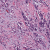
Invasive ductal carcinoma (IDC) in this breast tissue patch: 1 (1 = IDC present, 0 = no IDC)